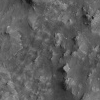
Atmospheric dust classification: not_dusty